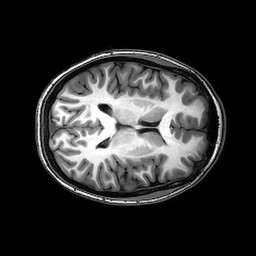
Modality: T1w
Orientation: axial
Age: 20
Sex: female
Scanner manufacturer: philips
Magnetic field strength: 3 T
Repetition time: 0.008107 s
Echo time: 0.00372 s